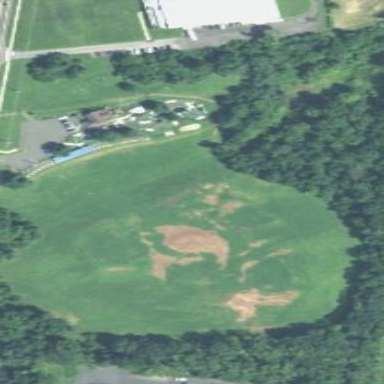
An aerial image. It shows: Grassy area designated for driving range golf.